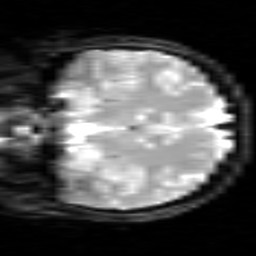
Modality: inplaneT2
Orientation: coronal
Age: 21
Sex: female